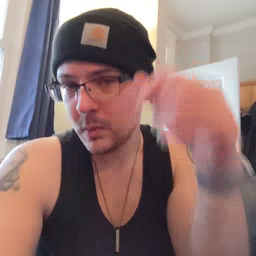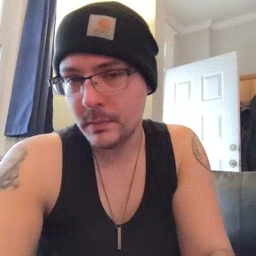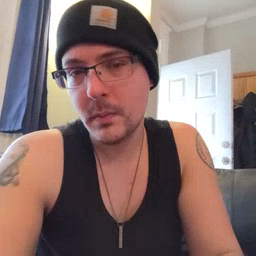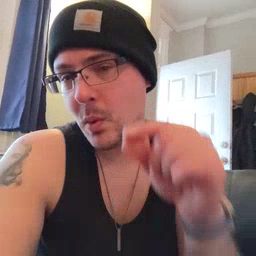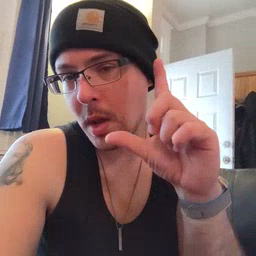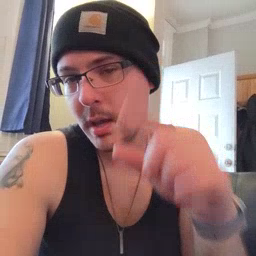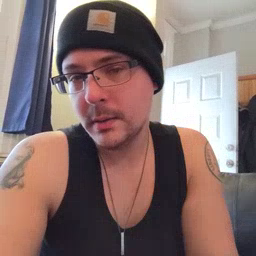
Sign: wake